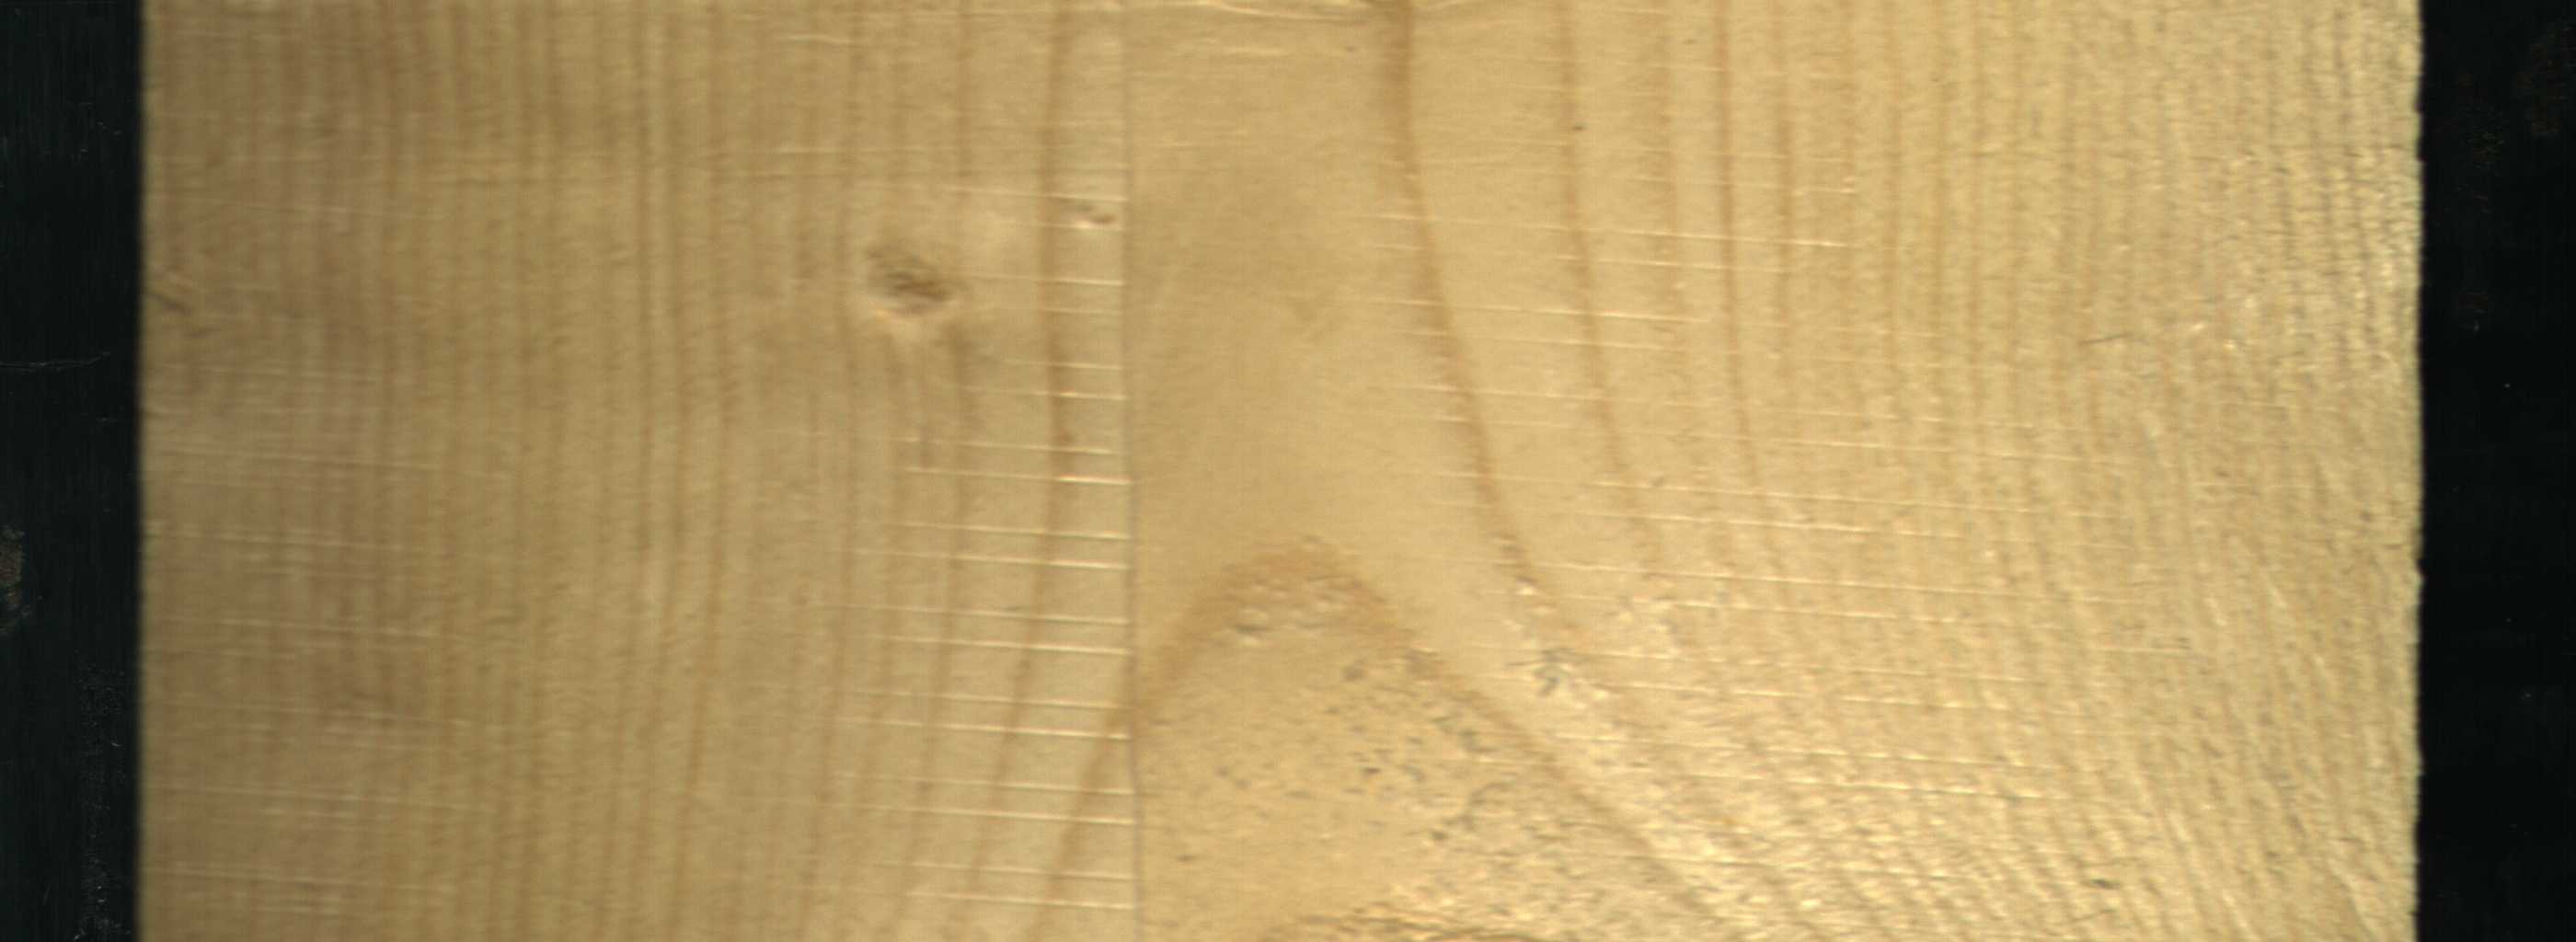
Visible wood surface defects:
Live_Knot